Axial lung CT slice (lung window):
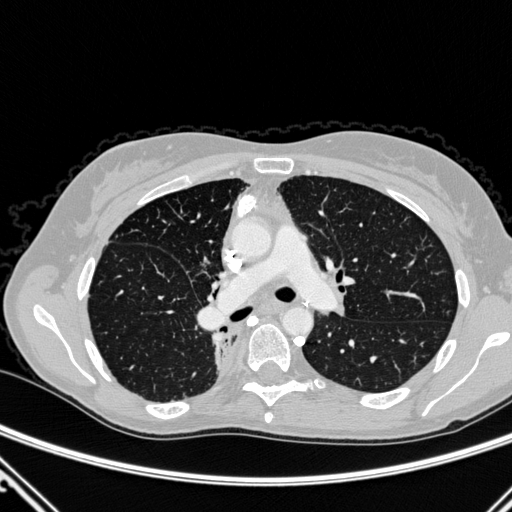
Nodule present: no